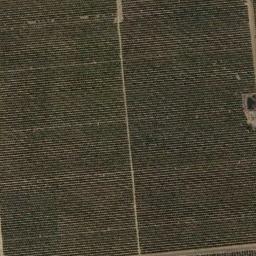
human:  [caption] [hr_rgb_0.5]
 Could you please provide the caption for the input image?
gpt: Several khaki rectangular farmlands are arranged in neat rows and a path goes through the farmlands .

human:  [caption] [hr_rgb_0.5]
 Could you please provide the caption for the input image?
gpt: There are some green rectangular farmland .

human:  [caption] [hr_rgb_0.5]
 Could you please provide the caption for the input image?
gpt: There is a road in the rectangular farmland .

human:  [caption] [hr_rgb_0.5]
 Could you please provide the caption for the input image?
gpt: Two neatly arranged brown rectangular farm fields .

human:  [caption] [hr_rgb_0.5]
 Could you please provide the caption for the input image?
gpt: There are two brown rectangular farmlands .